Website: walmart
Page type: account-selection
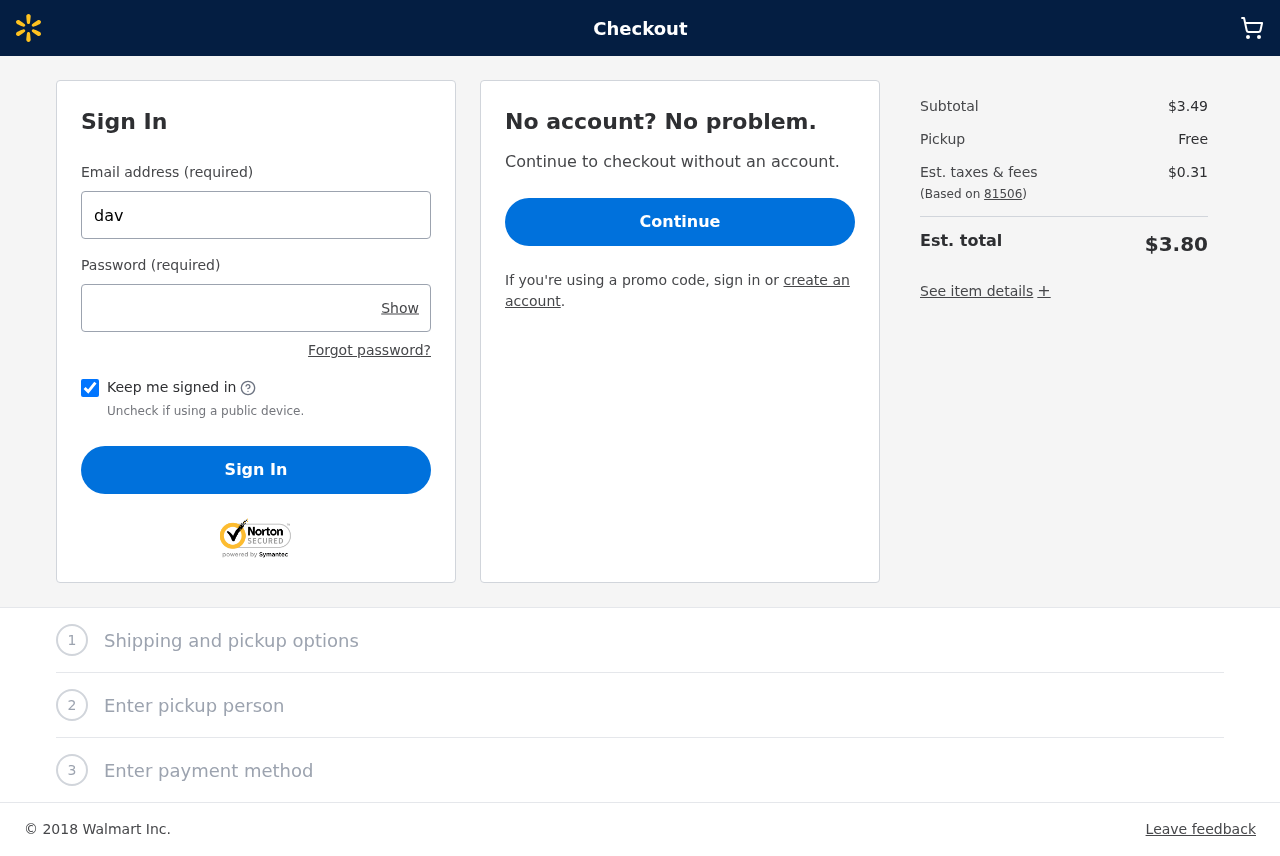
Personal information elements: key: PII_LOGIN_USERNAME
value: david_terry
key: PII_POSTCODE
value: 81506
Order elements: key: ORDER_SUBTOTAL
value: $3.49
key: ORDER_TAX
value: $0.31
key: ORDER_TOTAL
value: $3.80